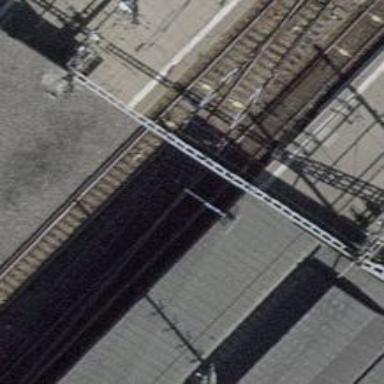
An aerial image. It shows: Single-track electrified railway with contact line.